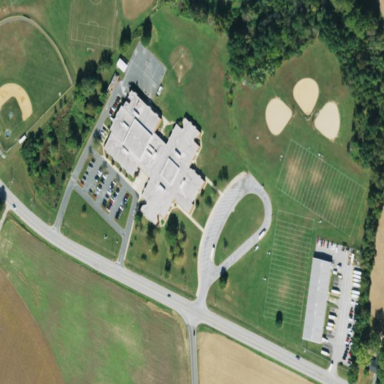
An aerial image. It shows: School.